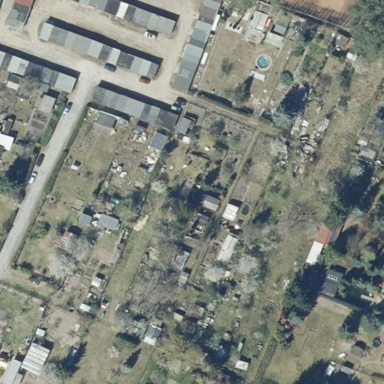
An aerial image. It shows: Allotments area.